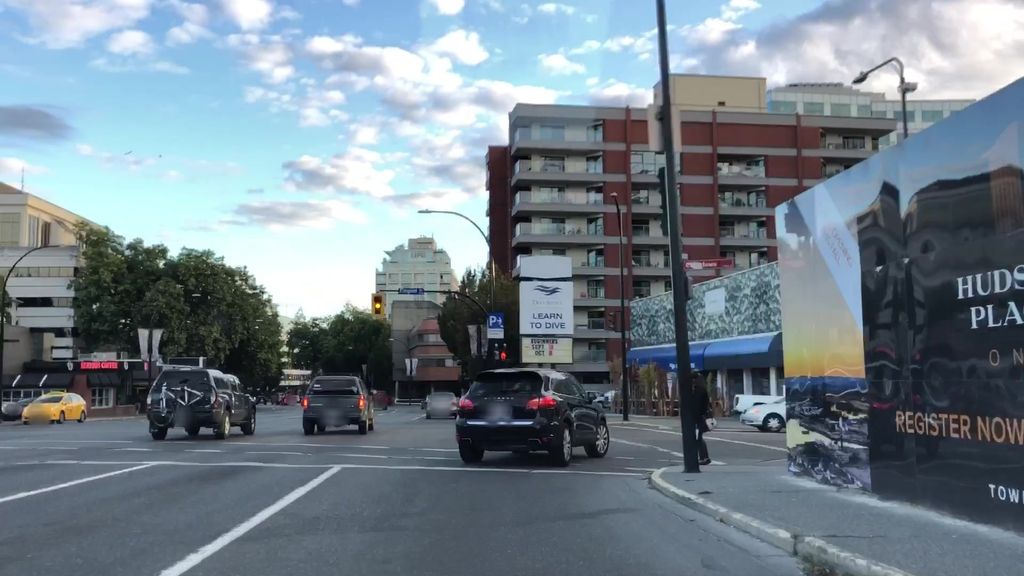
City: victoria